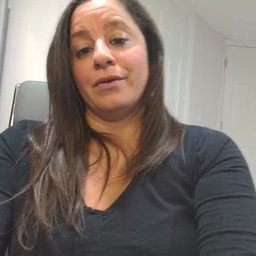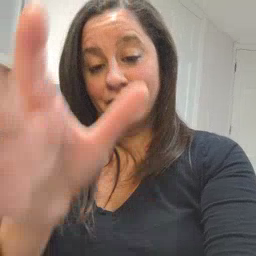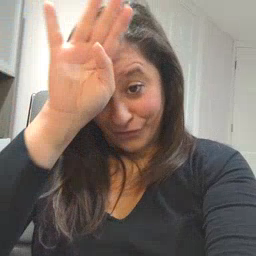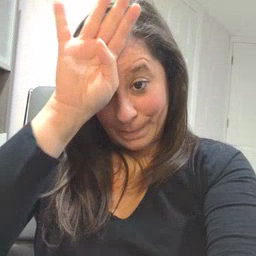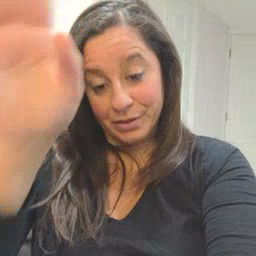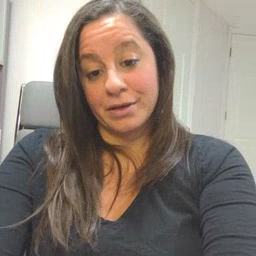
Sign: fireman